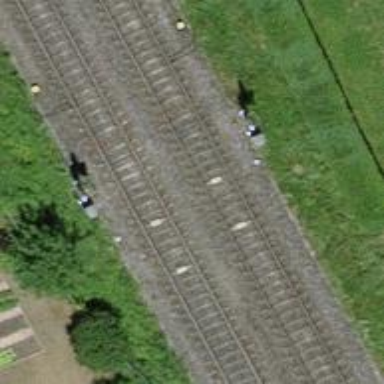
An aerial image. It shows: Railway signal.